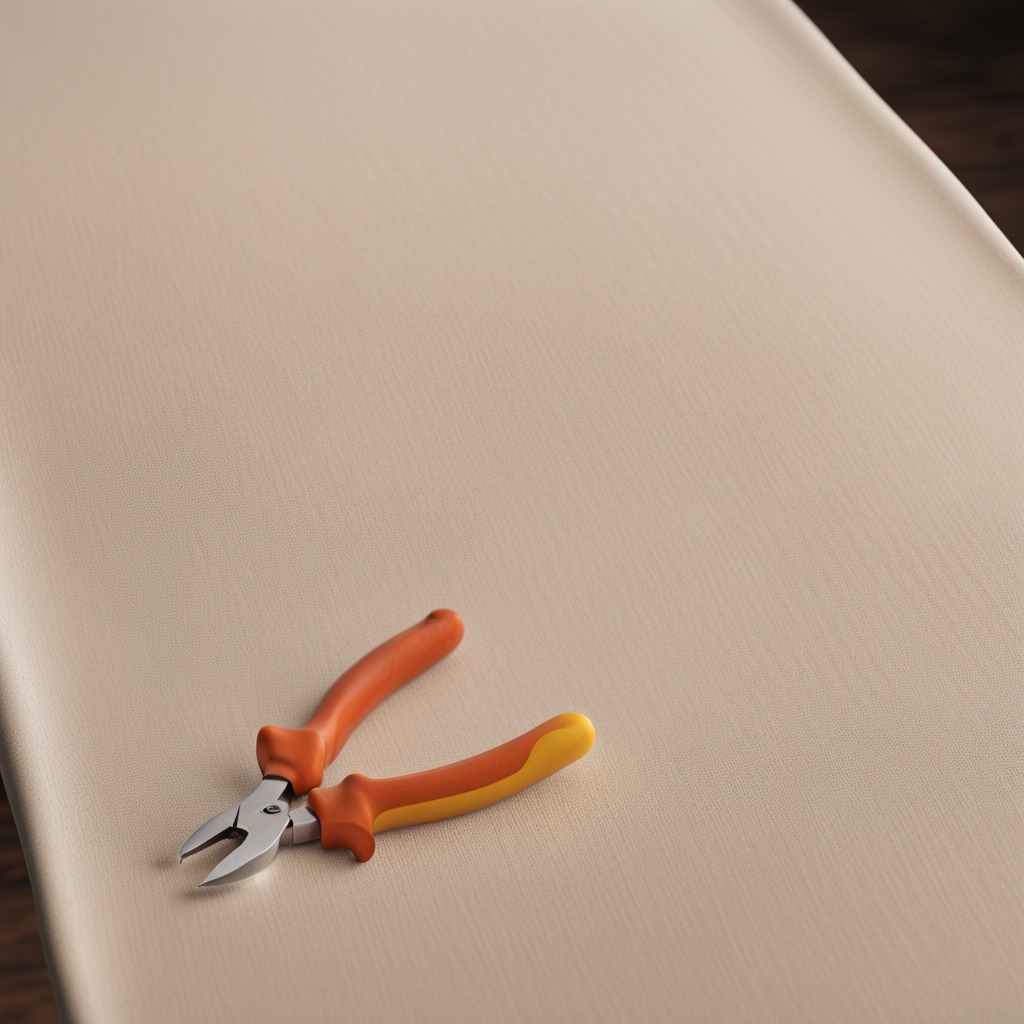
A plier lying on the wooden table.